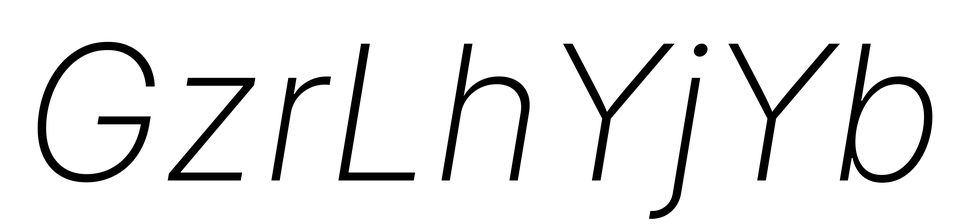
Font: Inter-Italic_ExtraLight_Italic